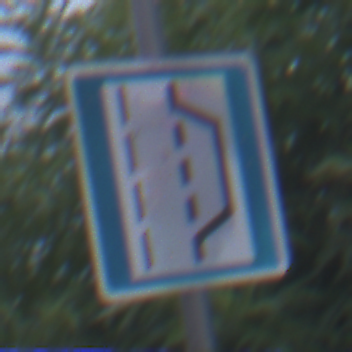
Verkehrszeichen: NothalteUndPannenbucht
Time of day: SunriseSunset
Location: Outdoor (Urban)
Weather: PartlyCloudy
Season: NotSpecified
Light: Natural